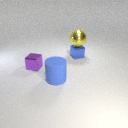
small purple metal cube to the left of large blue rubber cylinder